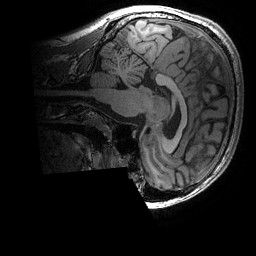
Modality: T1w
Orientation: sagittal
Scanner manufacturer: ge
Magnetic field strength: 3 T
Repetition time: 0.008156 s
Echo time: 0.00318 s